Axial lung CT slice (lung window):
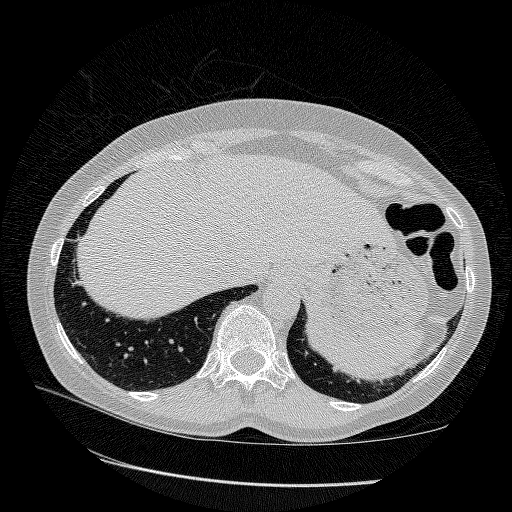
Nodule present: no